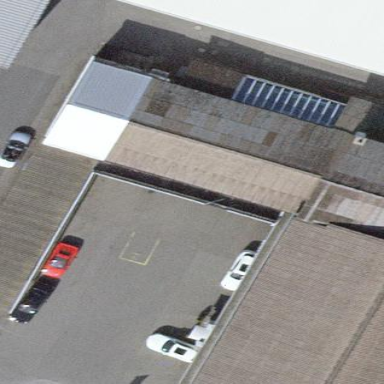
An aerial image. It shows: Retail building.